Question: <URL>
The element normally has an underline. I want for that underline to be completely hidden when the mouse is anywhere in the opaque "cloud" that appears when the cursor is over the element.
The underline is applied as a 'border-bottom' of the parent div as shown below:
'''
.element_style{
width:98%;
line-height:40px;
font-family: 'Lato';
font-weight: 300;
font-size:18px;
/*Order at the bottom*/
border-bottom: 1px solid rgba(0, 0, 0, 0.18);
position:relative;
}
'''
However you will notice that if you go down slowly in the element, to just below where the underline should be, you will notice the underline appear again like so
I was unable to fix this behaviour, how can I approach going about doing so?
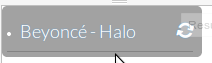
Answer: You want to remove the border from the .element_style element when you hover over the (parent) .unremovable element.
So do this:
'''
.unremovable:hover .element_style{
border:none;
}
'''
<URL>